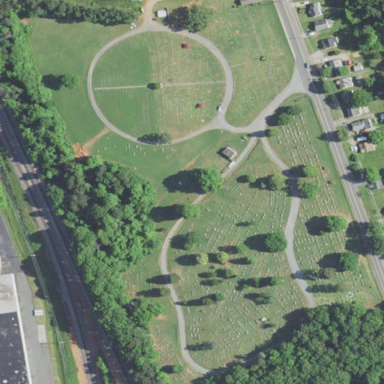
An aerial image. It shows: Cemetery.